Question: I've got a GUI that uses a GtkEntry widget to get some users input. Here's what it looks like:

I've got it working like I want, other than the fact that the and fields aren't aligned and that's annoying.
Is there any way I can align them with each-other so they line up perfectly?
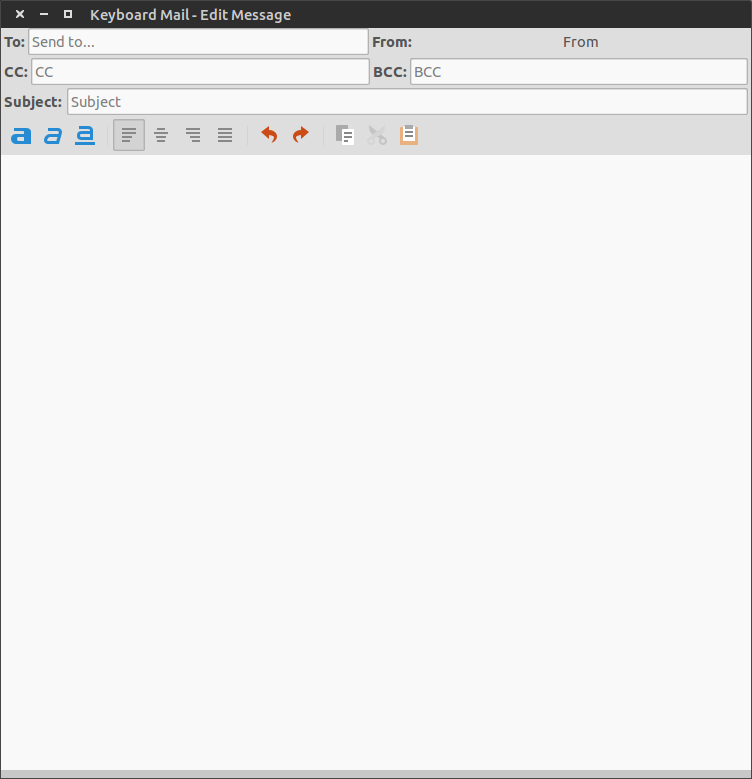
Answer: Put them in a 'Gtk.Grid' or use 'Gtk.SizeGroup'.